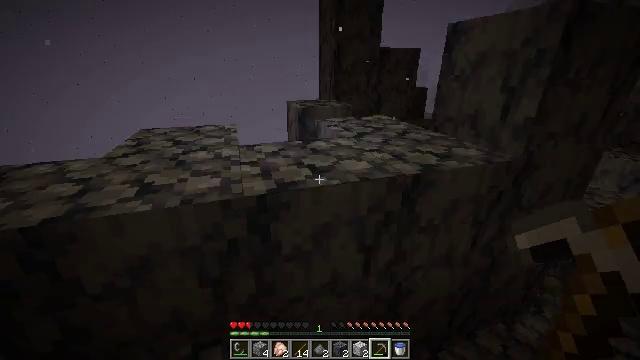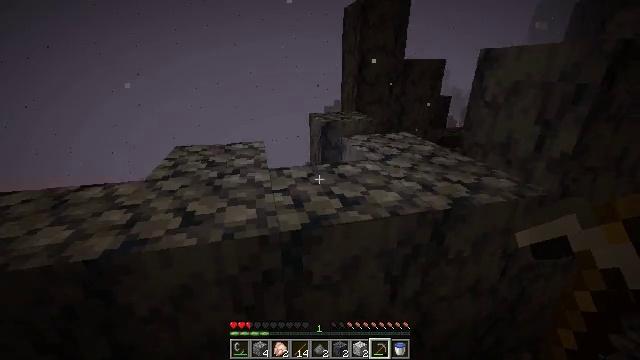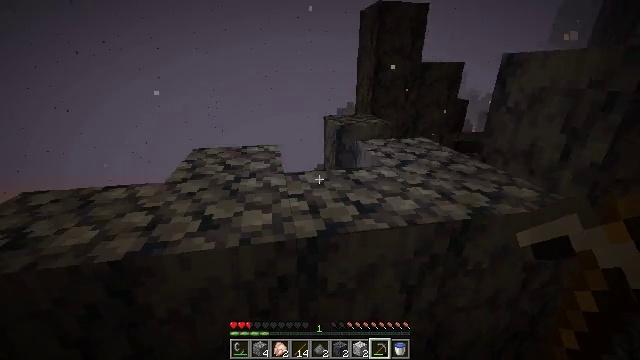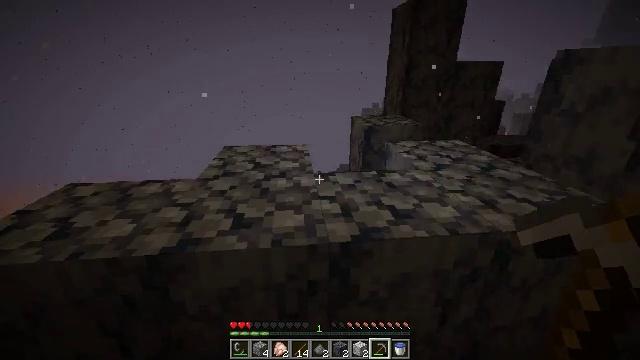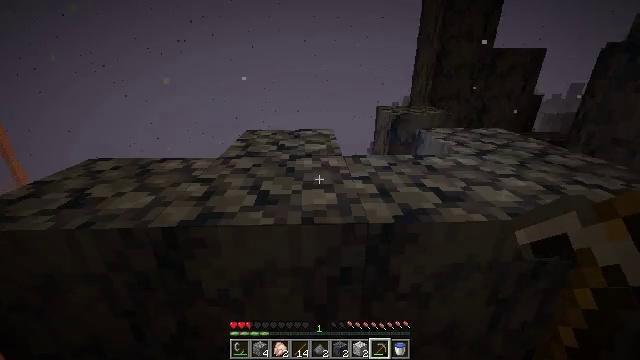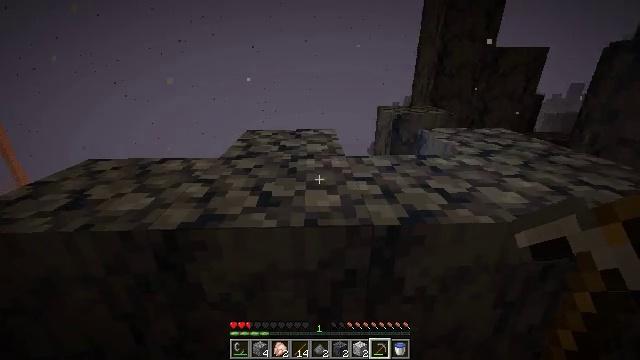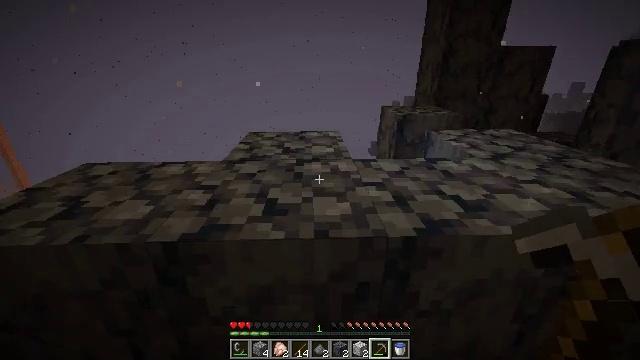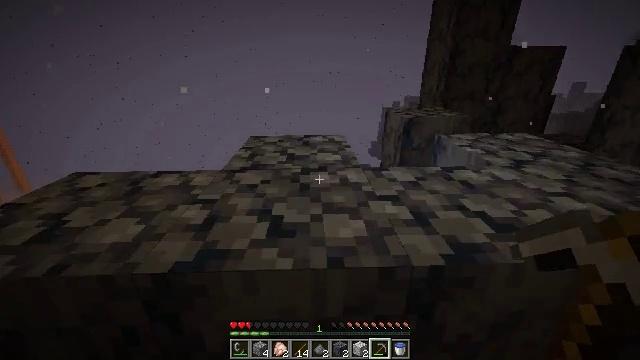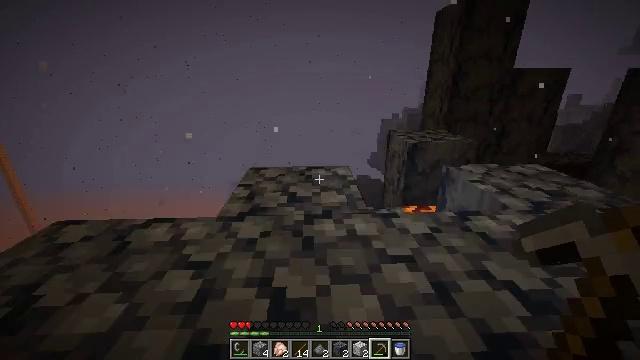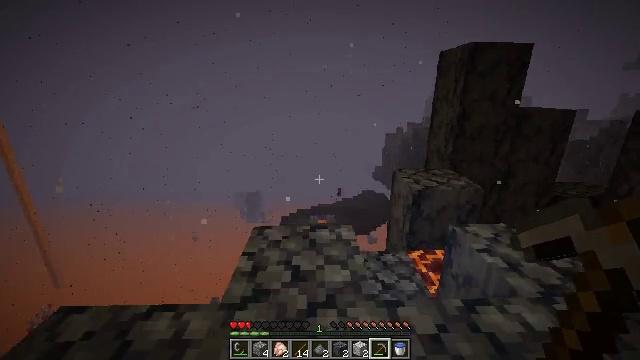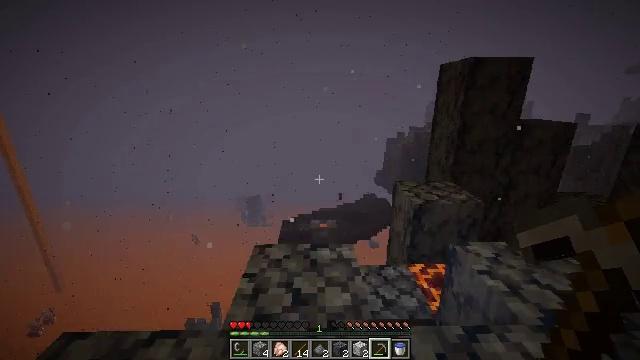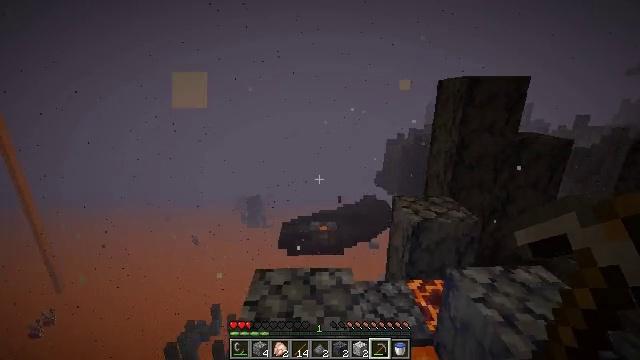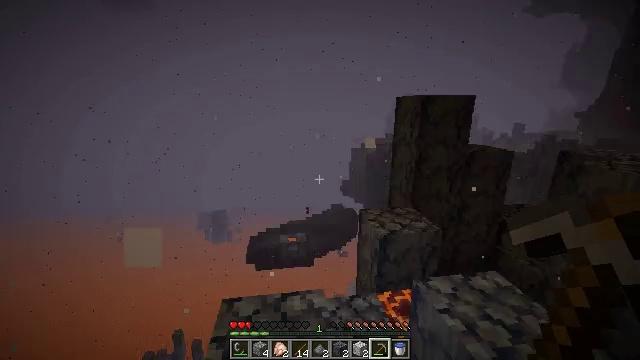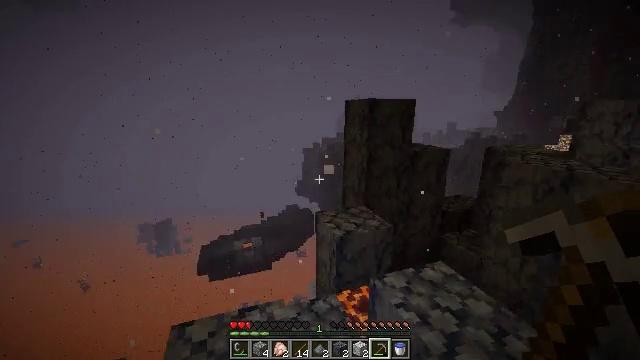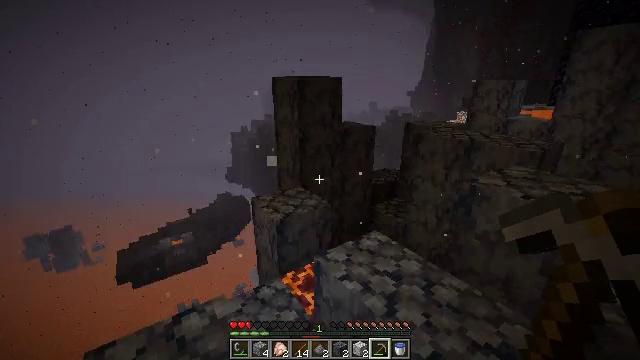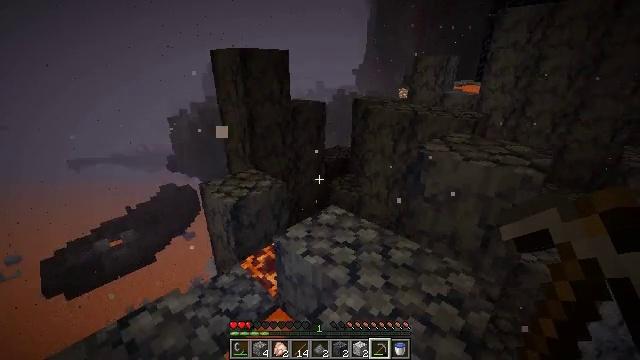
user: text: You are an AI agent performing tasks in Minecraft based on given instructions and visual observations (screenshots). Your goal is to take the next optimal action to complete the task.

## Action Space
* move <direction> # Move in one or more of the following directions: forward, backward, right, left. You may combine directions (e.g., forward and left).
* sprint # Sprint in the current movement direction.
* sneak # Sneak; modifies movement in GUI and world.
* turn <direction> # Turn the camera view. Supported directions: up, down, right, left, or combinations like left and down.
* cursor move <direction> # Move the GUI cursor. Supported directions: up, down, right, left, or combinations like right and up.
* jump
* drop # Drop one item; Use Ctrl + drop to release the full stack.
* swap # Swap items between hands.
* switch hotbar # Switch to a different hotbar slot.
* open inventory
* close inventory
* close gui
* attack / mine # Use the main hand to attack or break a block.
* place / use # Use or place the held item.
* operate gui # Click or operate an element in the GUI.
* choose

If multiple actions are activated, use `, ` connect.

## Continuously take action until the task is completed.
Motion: motion action
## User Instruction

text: Obtain basalt from the terrain.
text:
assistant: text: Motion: move forward and move left, turn left, jump
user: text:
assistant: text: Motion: move forward and move left, turn left, jump
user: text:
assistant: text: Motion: move forward, turn left
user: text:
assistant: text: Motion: turn left
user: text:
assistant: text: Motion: no_op
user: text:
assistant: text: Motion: move forward
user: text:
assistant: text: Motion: move forward
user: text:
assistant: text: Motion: move forward, turn up, jump
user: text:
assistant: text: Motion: move forward, turn left and up, jump
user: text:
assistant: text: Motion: move forward, jump
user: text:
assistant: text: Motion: move forward, jump
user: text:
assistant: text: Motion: move forward, turn right and up, jump
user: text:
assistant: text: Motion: move forward, turn right, jump
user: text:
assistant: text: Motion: move forward, turn right and down, jump
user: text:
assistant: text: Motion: turn right and down
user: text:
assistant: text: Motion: turn right and down
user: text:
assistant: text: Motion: turn right
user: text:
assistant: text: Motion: turn right
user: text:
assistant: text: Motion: move forward, turn right
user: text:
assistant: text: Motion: move forward, turn right
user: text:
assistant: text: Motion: move forward, turn right
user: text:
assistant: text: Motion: move forward, turn right
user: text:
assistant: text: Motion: move forward, turn right
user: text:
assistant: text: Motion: move forward, turn right
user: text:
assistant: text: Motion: move forward, turn right
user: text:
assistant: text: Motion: move forward
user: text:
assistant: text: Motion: move forward
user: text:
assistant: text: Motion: move forward, jump
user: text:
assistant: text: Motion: move forward, jump
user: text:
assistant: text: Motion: move forward, jump